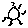
Label: sun